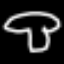
Label: mushroom